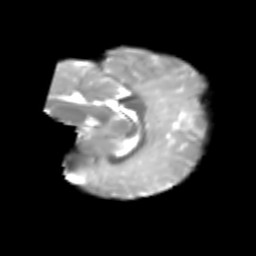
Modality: T2w
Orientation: sagittal
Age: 6
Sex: female
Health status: healthy